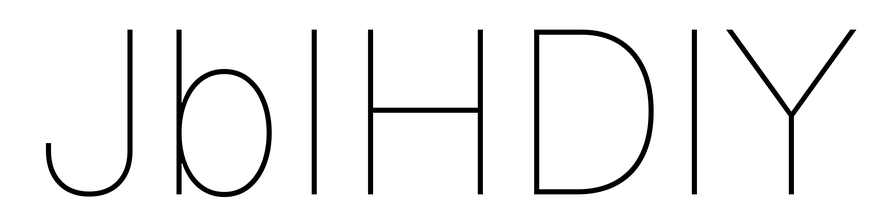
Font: Inter_Thin